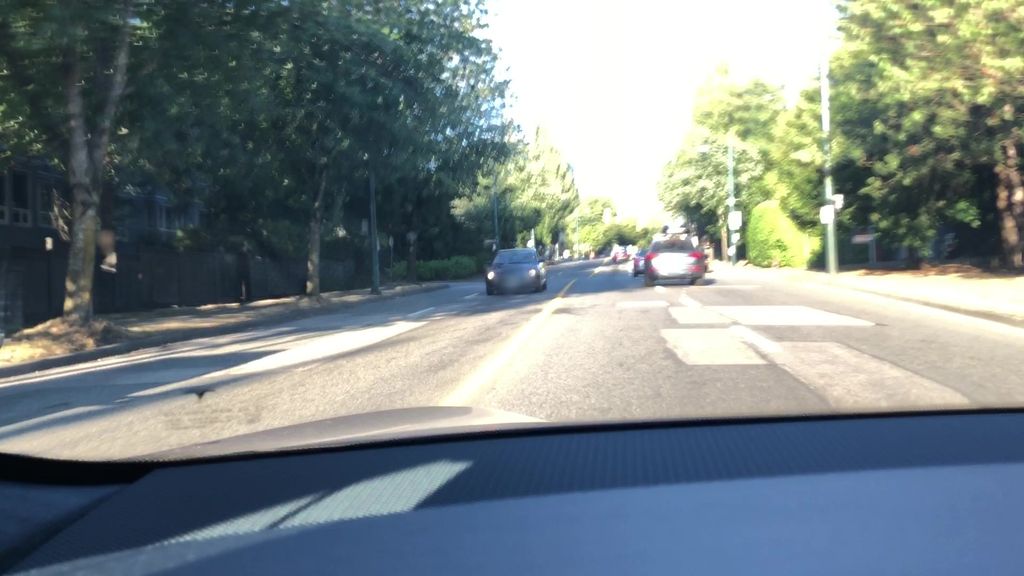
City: vancouver